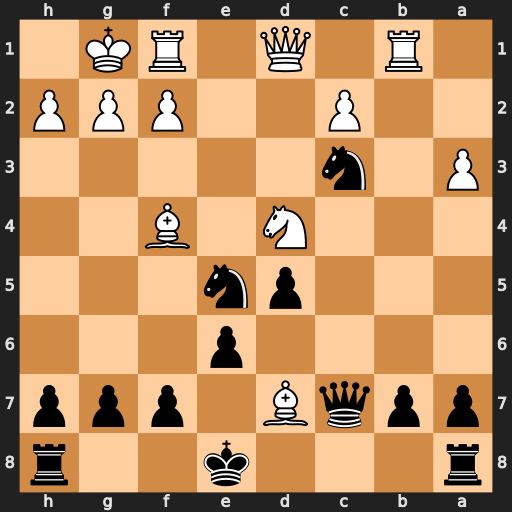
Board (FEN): r3k2r/ppqB1ppp/4p3/3pn3/3N1B2/P1n5/2P2PPP/1R1Q1RK1
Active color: b
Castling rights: kq
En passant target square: -
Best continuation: Qxd7